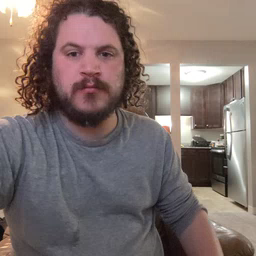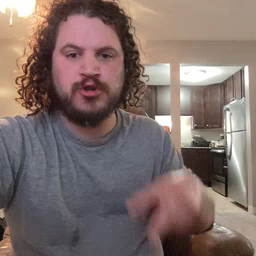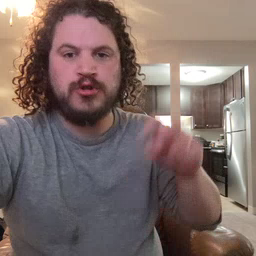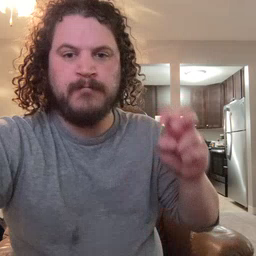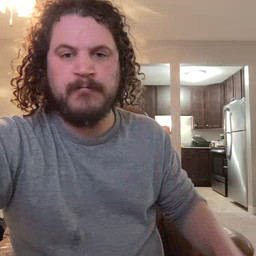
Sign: jump